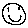
Label: smiley face